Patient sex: M
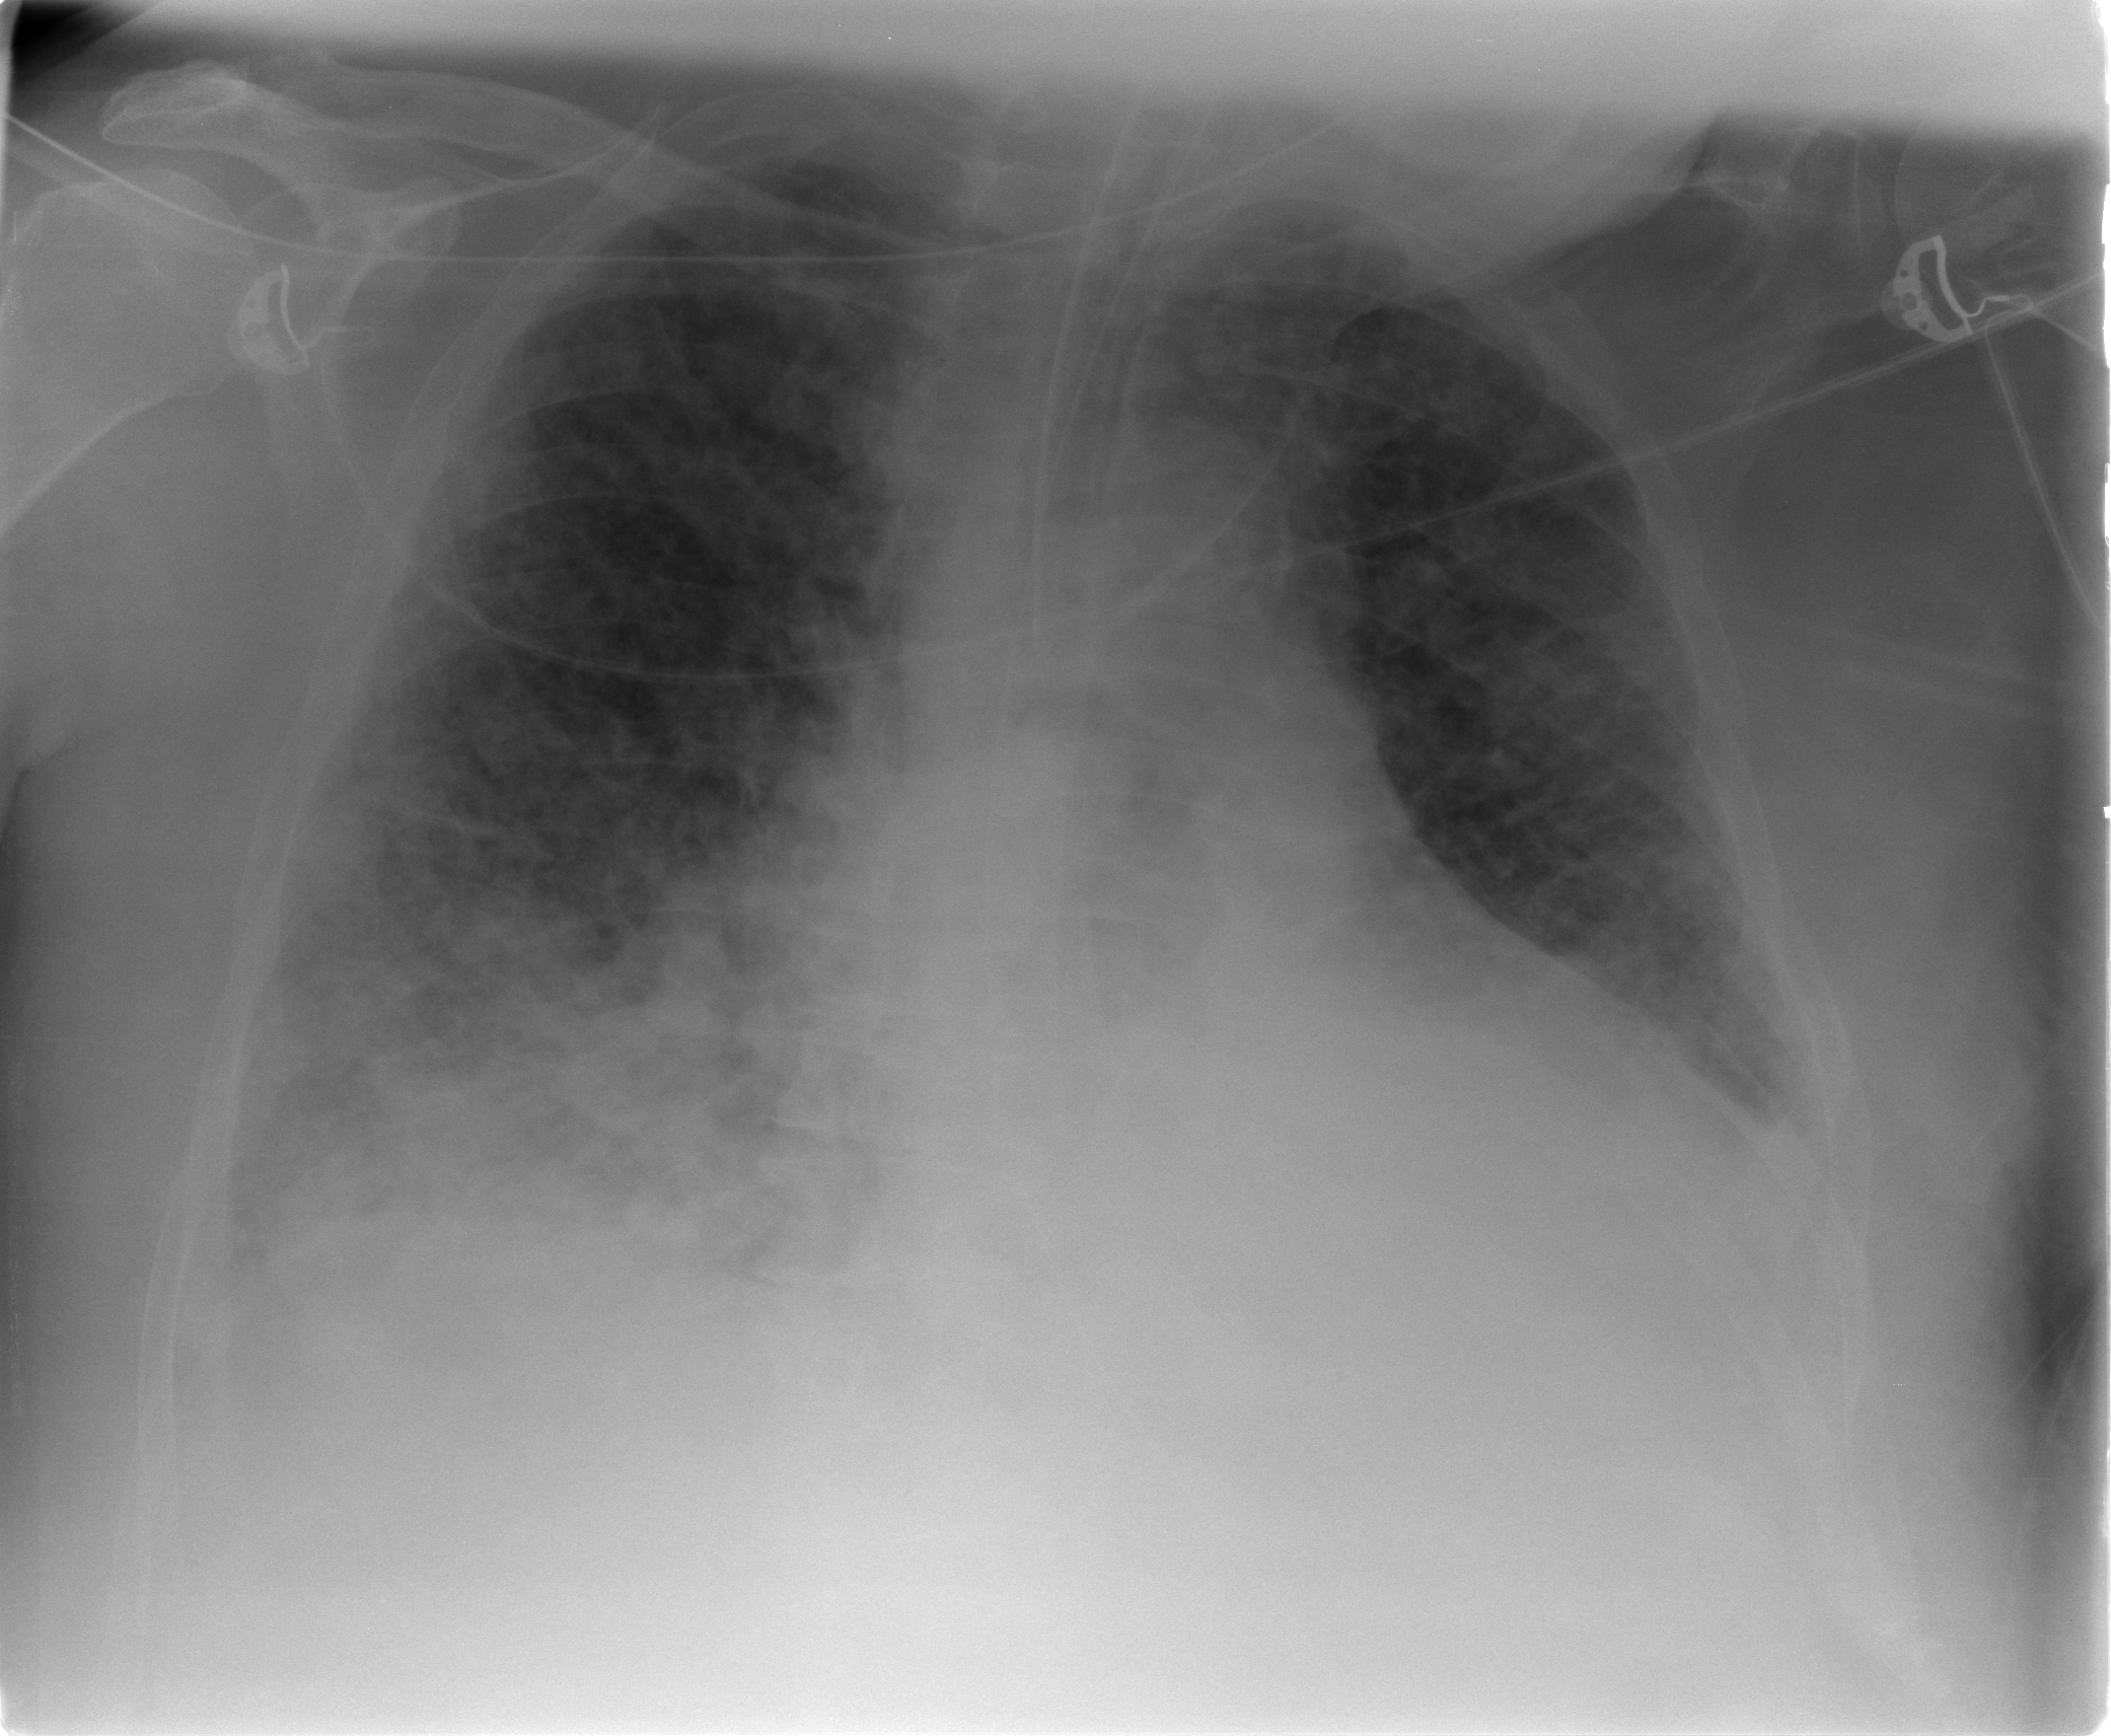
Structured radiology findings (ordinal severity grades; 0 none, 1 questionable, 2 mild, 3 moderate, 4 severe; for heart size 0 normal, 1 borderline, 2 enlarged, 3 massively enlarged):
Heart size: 2
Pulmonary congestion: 3
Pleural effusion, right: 2
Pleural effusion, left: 2
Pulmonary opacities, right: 3
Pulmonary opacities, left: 3
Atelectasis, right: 2
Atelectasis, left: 2